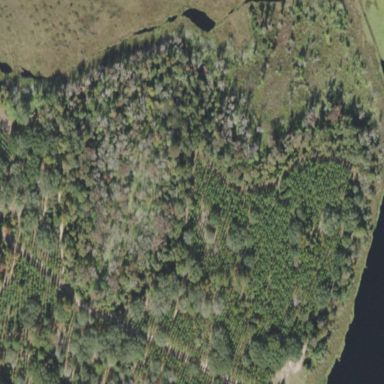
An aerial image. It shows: Swamp in wetland area.